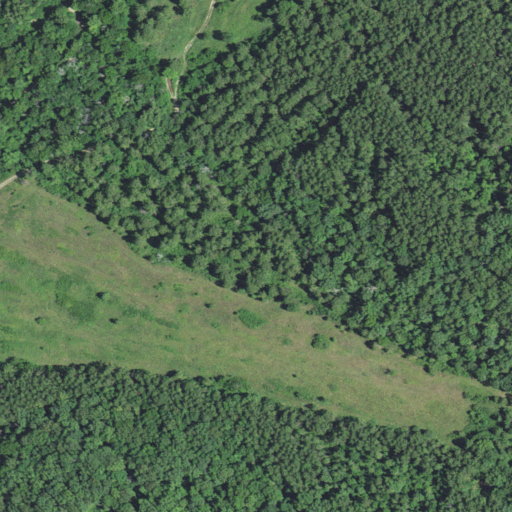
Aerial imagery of valley in Missouri named Bay Hollow containing deciduous forest, evergreen forest, mixed forest, and pasture